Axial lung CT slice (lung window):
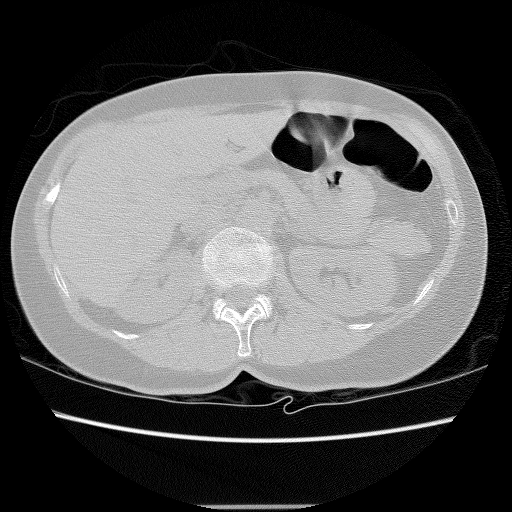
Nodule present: no